Interaction volume radius: 5 \u00c5
Interaction volume height: 15 \u00c5
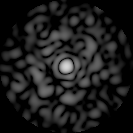
Disorder parameter: 0.8846